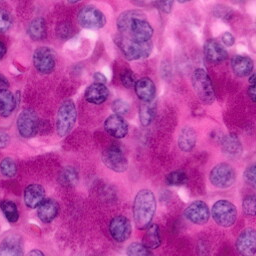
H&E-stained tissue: Pancreatic